Question: Is there a possibility to use a LINQ query to receive the Value of the highlighted Cells? In the figure below, i can only count the highlighted cells in the DatGridView and pass the count number in a listBox.
'''
var foundColor = dataGridView1.Rows.Cast<DataGridViewRow>().Select(row => new
{
Count = row.Cells.Cast<DataGridViewCell>().Count(c => c.Style.BackColor == Color.Yellow),
Name = row.Cells.Cast<DataGridViewCell>().Where(x => x.Style.BackColor == Color.Yellow)
}).ToList();
foundColor.ForEach(s => listBox3.Items.Add($"{s.Count},{s.Name}"));
'''

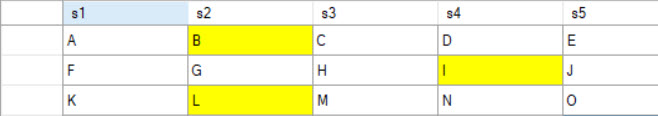
Answer: You can use SelectMany to create a flat list of your cells.
'''
dataGridView1.Rows.Cast<DataGridViewRow>().SelectMany(row => row.Cells.Cast<DataGridViewCell>())
'''
Now you have a IEnumerable, you can use Count, or Where, or Select the Value of the cell.
Count and Select you cannot do in the same iteration. That would be two queries.
But putting you result in an array or List and taking the length of that list, would be the better idea, in matter of performance.
'''
var list = dataGridView1.Rows.Cast<DataGridViewRow>()
.SelectMany(row => row.Cells.Cast<DataGridViewCell>())
.Where(x => x.Style.BackColor == Color.Yellow)
.Select(cell => cell.Value)
.ToList();
int count = list.Count;
'''